Question: I have made a website using blogdown and hugo, the theme is <URL>, it does not look the same as the local website.
I copied in the session info for blogdown below.
'''
Session info ----------------------------------------------------
setting value
version R version 3.4.2 (2017-09-28)
system x86_64, darwin15.6.0
ui RStudio (1.1.453)
language (EN)
collate da_DK.UTF-8
tz <NA>
date 2018-10-02
Packages --------------------------------------------------------
package * version date source
backports 1.1.2 2017-12-13 cran (@1.1.2)
base64enc 0.1-3 2015-07-28 CRAN (R 3.4.0)
BH 1.66.0-1 2018-02-13 cran (@1.66.0-)
blogdown 0.8.6 2018-10-02 Github (rstudio/blogdown@44895dd)
bookdown 0.7 2018-02-18 CRAN (R 3.4.3)
digest 0.6.17 2018-09-12 CRAN (R 3.4.4)
evaluate 0.11 2018-07-17 cran (@0.11)
glue 1.3.0 2018-07-17 cran (@1.3.0)
graphics * 3.4.2 2017-10-04 local
grDevices * 3.4.2 2017-10-04 local
highr 0.7 2018-06-09 cran (@0.7)
htmltools 0.3.6 2017-04-28 CRAN (R 3.4.0)
httpuv 1.4.5 2018-07-19 CRAN (R 3.4.4)
jsonlite 1.5 2017-06-01 CRAN (R 3.4.0)
knitr 1.20 2018-02-20 cran (@1.20)
later 0.7.5 2018-09-18 CRAN (R 3.4.4)
magrittr 1.5 2014-11-22 CRAN (R 3.4.0)
markdown 0.8 2017-04-20 CRAN (R 3.4.0)
methods * 3.4.2 2017-10-04 local
mime 0.5 2016-07-07 CRAN (R 3.4.0)
promises 1.0.1 2018-04-13 CRAN (R 3.4.4)
R6 2.2.2 2017-06-17 CRAN (R 3.4.0)
Rcpp 0.12.19 2018-10-01 CRAN (R 3.4.2)
rlang 0.2.2 2018-08-16 cran (@0.2.2)
rmarkdown 1.10 2018-06-11 cran (@1.10)
rprojroot 1.3-2 2018-01-03 cran (@1.3-2)
servr 0.10 2018-05-30 CRAN (R 3.4.4)
stats * 3.4.2 2017-10-04 local
stringi 1.2.4 2018-07-20 CRAN (R 3.4.4)
stringr 1.3.1 2018-05-10 cran (@1.3.1)
tinytex 0.8 2018-08-30 CRAN (R 3.4.4)
tools 3.4.2 2017-10-04 local
utils * 3.4.2 2017-10-04 local
xfun 0.3 2018-07-06 cran (@0.3)
yaml 2.2.0 2018-07-25 cran (@2.2.0)
'''
The github repo is <URL>
I have also added a picture of my netlify settings

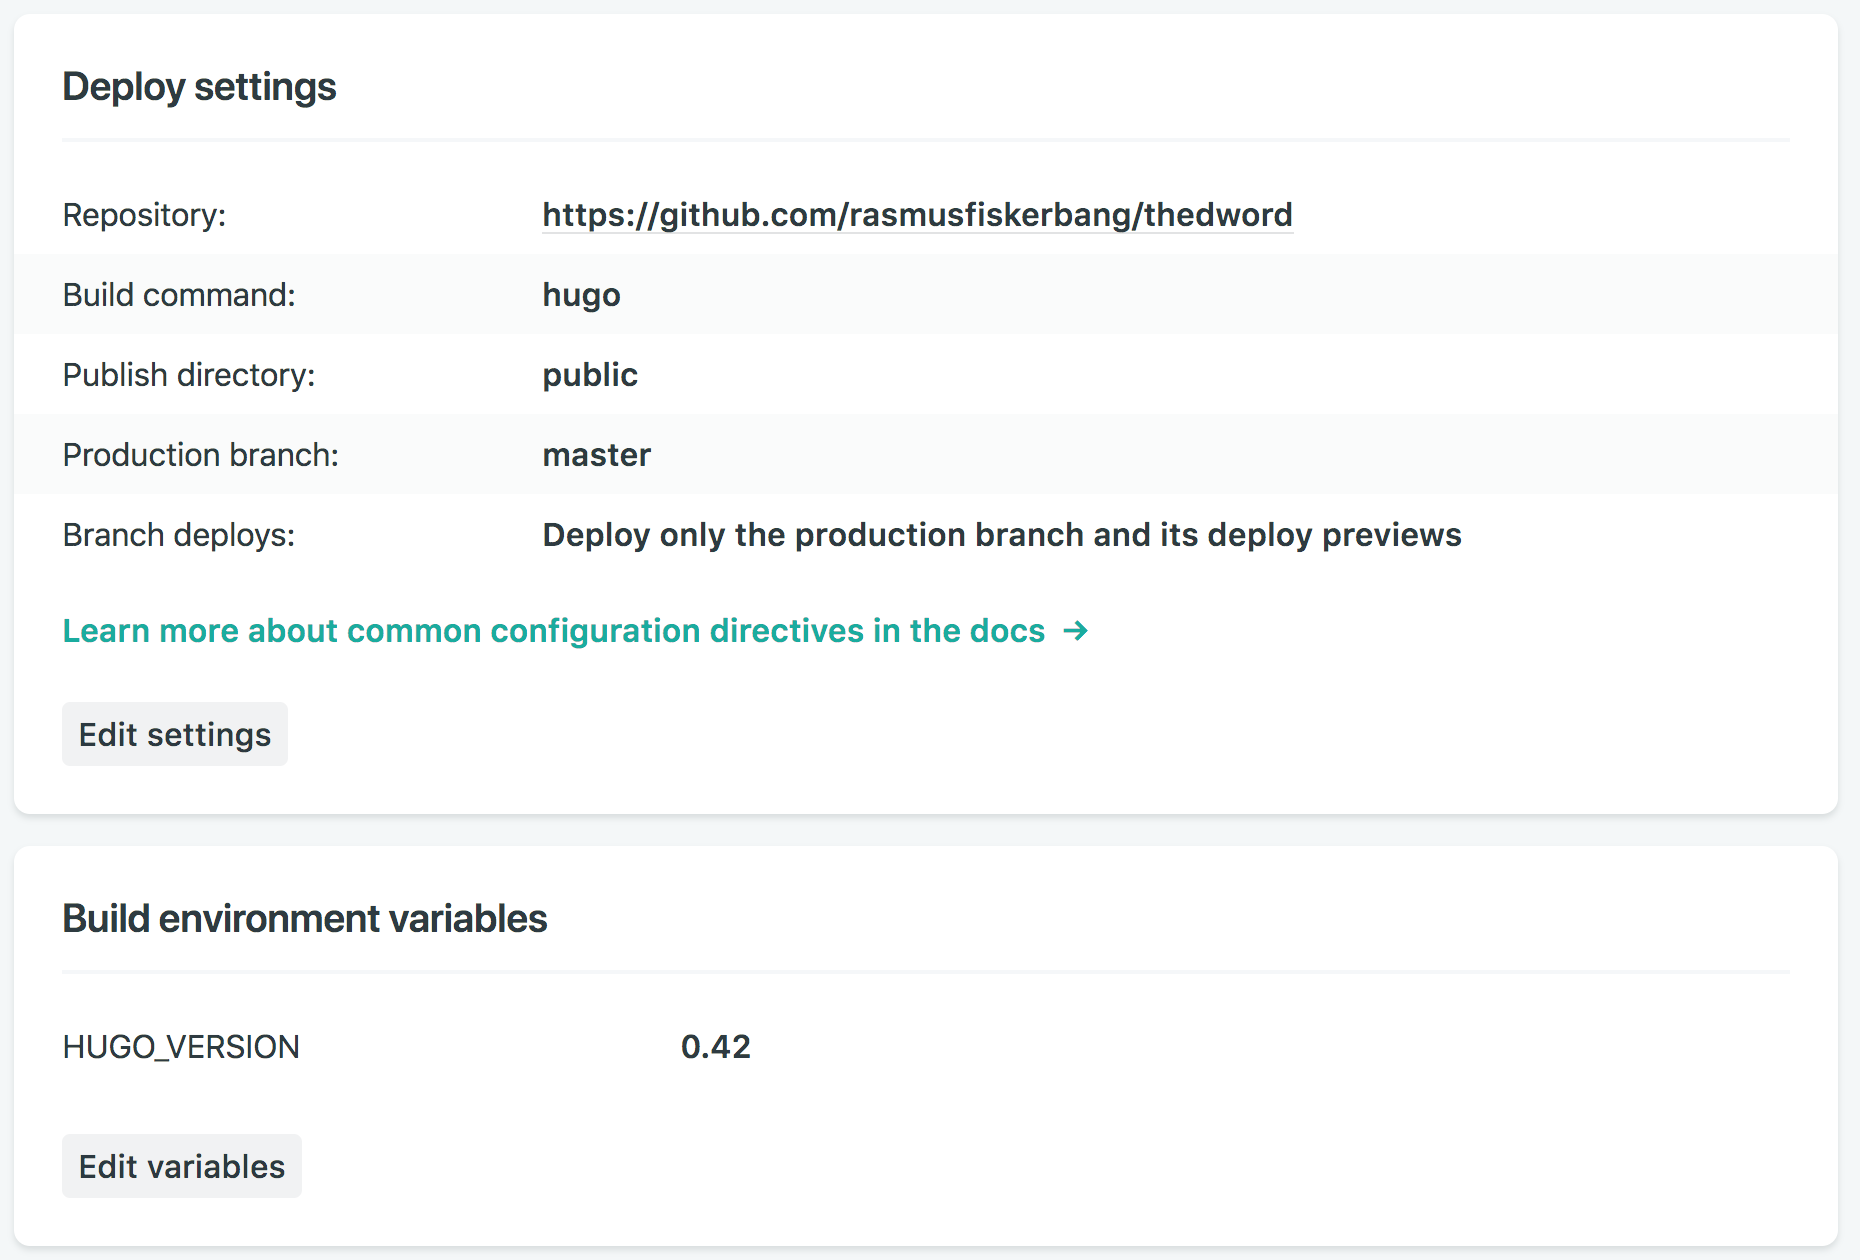
Answer: If you are just worried about the look, then I suggest you should make the habit of opening up '(Ctrl+Shift+J)' Console and Network tabs in Chrome or Firefox when loading your webpage. This is the first basic step to find out design errors in the webpages.
Some of your '*.min.css' & '*.min.js' files are getting 404 File not found error. So try changing 'line 15' at <URL> from 'baseURL = "https://example.org/"' to
> 'baseURL = "https://stoic-swirles-da950d.netlify.com/"'
Also you don't have 'static/css' and 'static/js' folders along with their '*.min.js' and '*.min.css' files so first create 'css' & 'js' folders inside 'static' then copy those local files and finally push them to your github repo with correct filepaths. Netlify should automatically build and deploy once the new changes are committed. ELSE run deploy from your Netlify settings.
In short, it is all about filepaths errors. 404s. Thank you :)